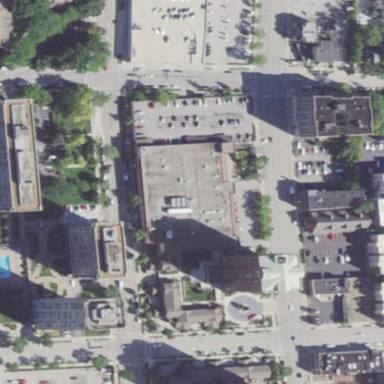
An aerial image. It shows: Contemporary retail building that houses supermarket.